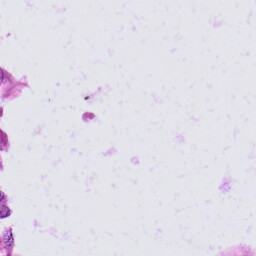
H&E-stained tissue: Skin